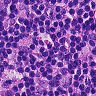
Metastatic tissue present: no